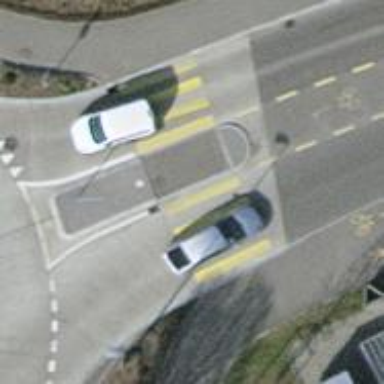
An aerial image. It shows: Uncontrolled zebra crossing on the road.